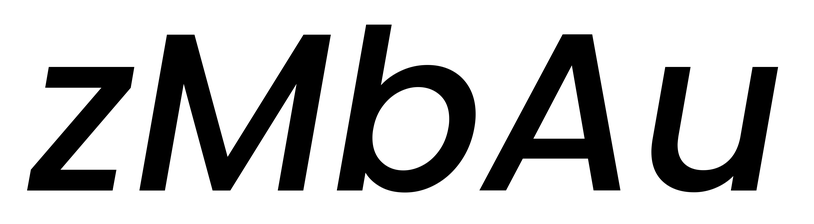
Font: Poppins-MediumItalic